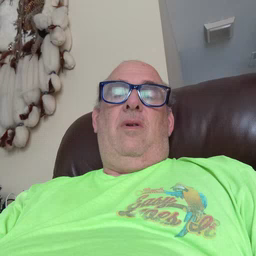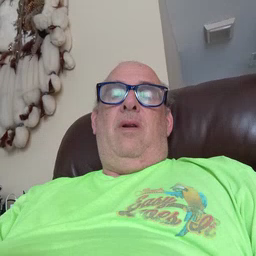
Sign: hide